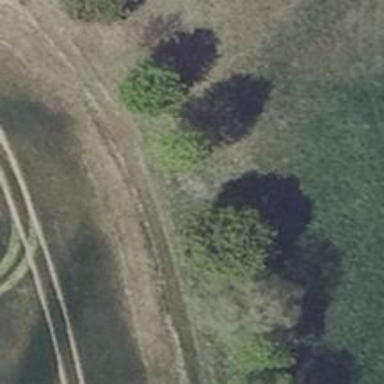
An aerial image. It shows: Deciduous tree with broadleaved leaves.